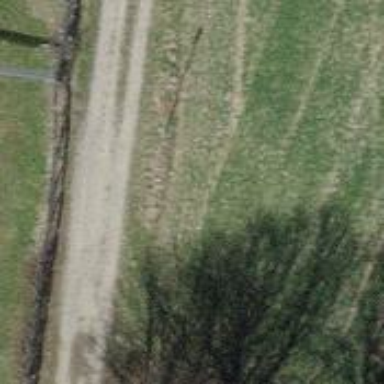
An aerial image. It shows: Pole supporting pipeline marker with roof cover.